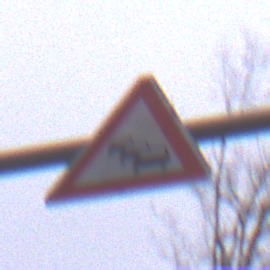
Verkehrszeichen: Stau
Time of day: Midday
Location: Outdoor (Nature)
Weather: Overcast
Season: Autumn
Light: Natural